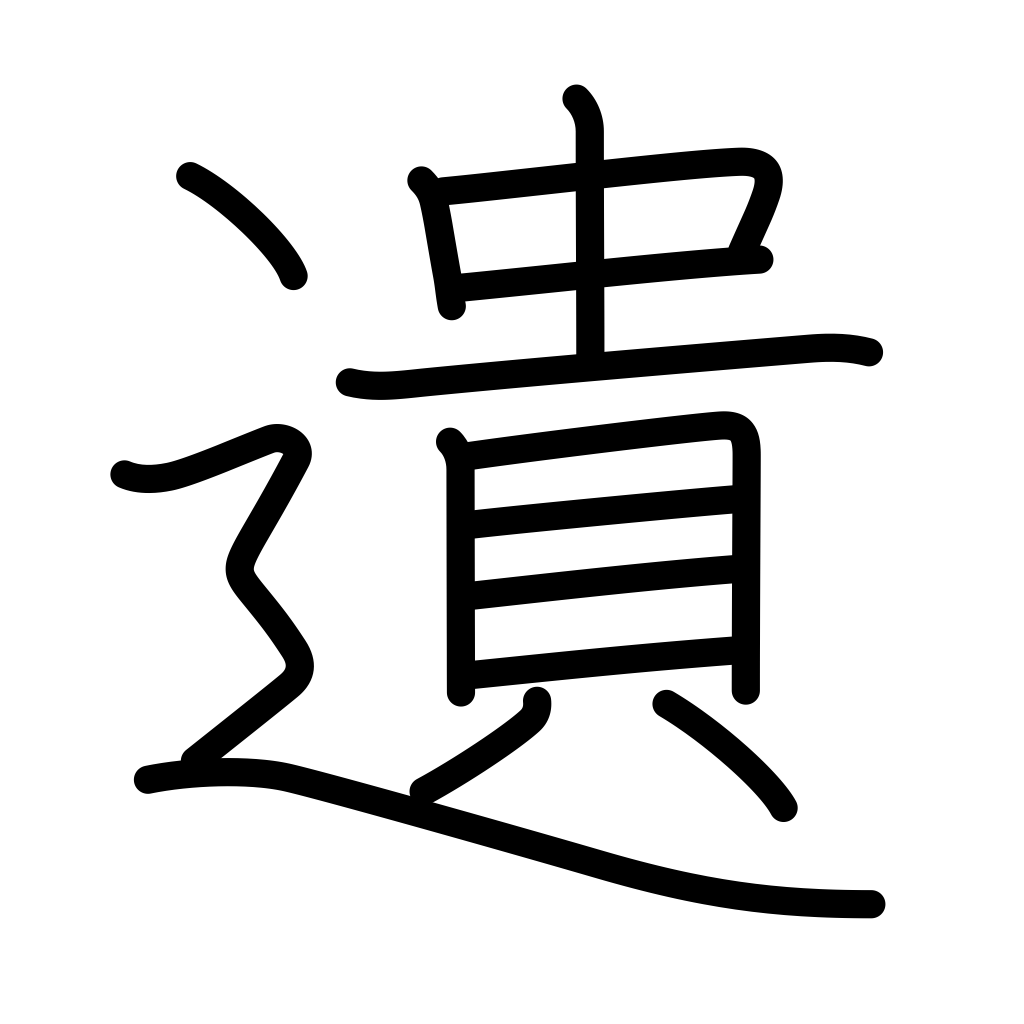
Meaning: bequeath, leave behind, reserve